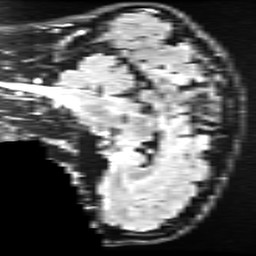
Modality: FLAIR
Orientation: sagittal
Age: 28
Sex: male
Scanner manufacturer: ge
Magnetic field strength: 3 T
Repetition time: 11 s
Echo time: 0.1497 s